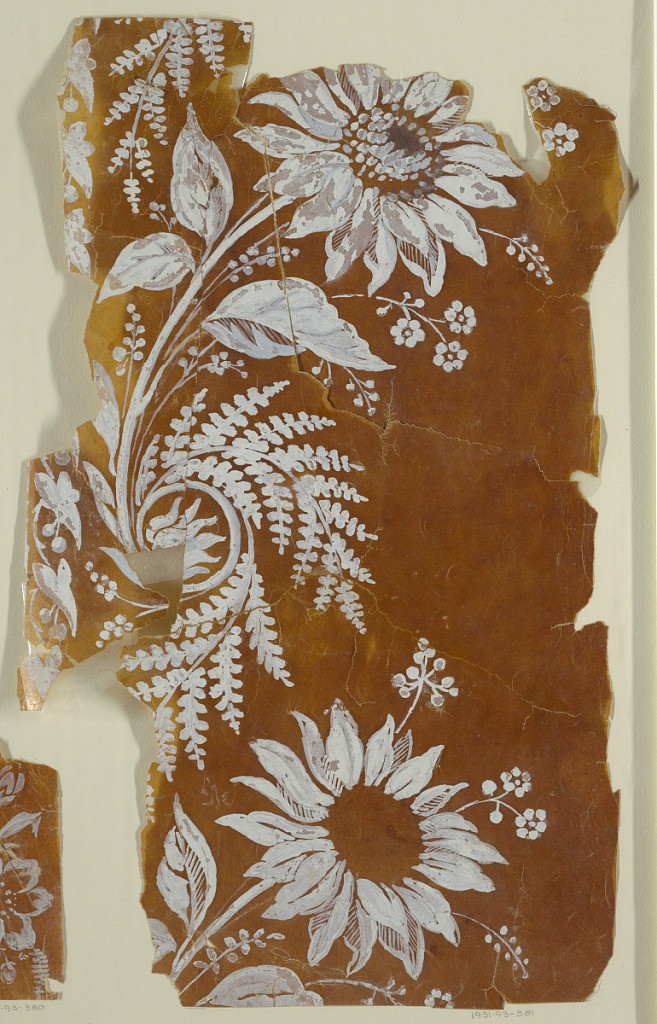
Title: Floral field and border
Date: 1780–1815
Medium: White on glazed paper
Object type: Drawing
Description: Vertical rectangle. Large dahlia-like blooms on spiralling stems with fern-like leaves and little blossoms. At left, a vertical border with a repeat of spade-shaped leaves and two berries.